Field crop: maize
Growth stage: 2
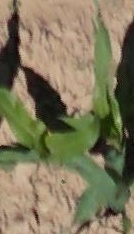
Species: maize